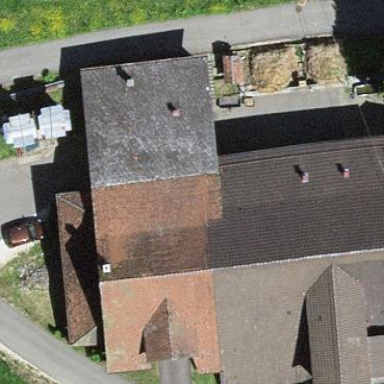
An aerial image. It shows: Farmyard area.